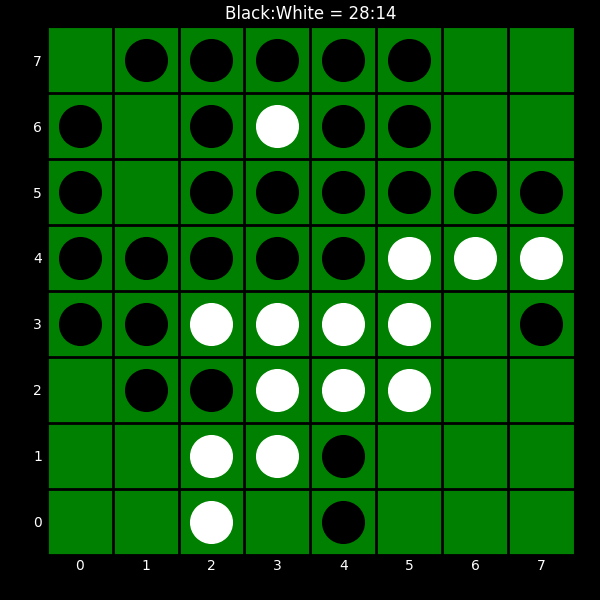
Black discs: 28
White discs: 14